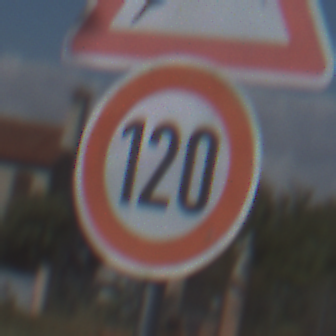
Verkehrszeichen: Geschwindigkeit120
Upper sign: WildwechselLinks
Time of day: MorningAfternoon
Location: Outdoor (Suburban)
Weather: PartlyCloudy
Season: NotSpecified
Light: Natural